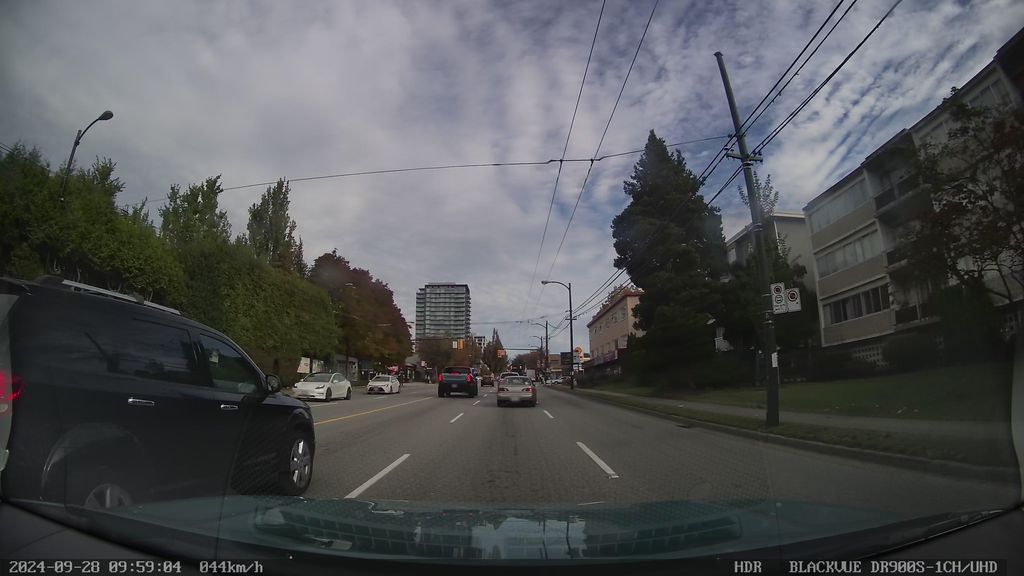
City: vancouver